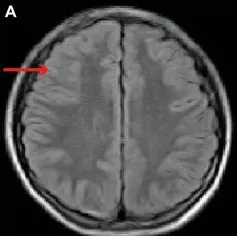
The changes of brain MRI images. (A) On day 1 following the onset of symptoms, the brain's MRI displayed unremarkable findings.
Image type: radiology (mri)